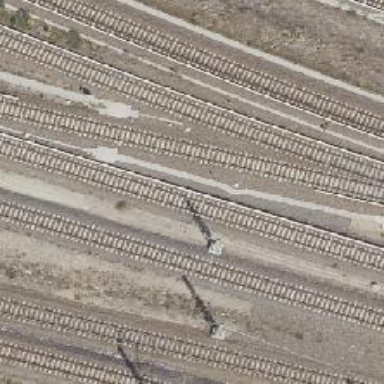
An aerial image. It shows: Railway signal.